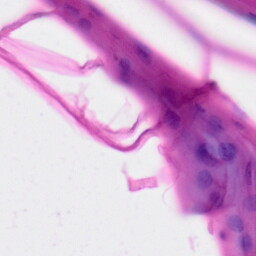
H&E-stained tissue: Skin